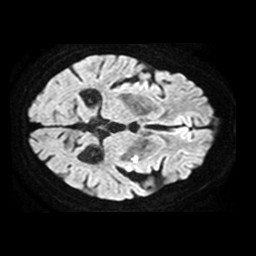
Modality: TRACE
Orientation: axial
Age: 76
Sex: female
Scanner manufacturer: philips
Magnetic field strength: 1.5 T
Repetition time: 3.641 s
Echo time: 0.09255 s